Field crop: maize
Growth stage: 1
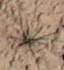
Species: lolium